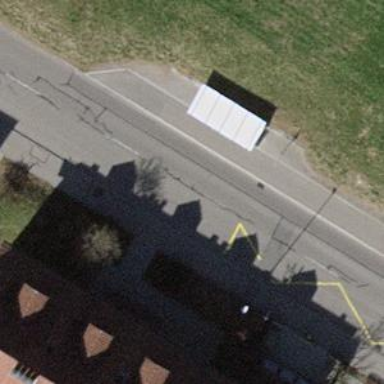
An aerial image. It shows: Bus stop with designated stop position for public transport.